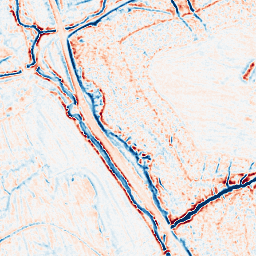
Category: edge_preserving
Decomposition family: bilateral
Decomposition parameters: d: 9
sigma_color: 75
sigma_space: 75
Upsampling method: linear_exact
Upsampling parameters: scale: 4
Upsampling scale: 4